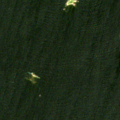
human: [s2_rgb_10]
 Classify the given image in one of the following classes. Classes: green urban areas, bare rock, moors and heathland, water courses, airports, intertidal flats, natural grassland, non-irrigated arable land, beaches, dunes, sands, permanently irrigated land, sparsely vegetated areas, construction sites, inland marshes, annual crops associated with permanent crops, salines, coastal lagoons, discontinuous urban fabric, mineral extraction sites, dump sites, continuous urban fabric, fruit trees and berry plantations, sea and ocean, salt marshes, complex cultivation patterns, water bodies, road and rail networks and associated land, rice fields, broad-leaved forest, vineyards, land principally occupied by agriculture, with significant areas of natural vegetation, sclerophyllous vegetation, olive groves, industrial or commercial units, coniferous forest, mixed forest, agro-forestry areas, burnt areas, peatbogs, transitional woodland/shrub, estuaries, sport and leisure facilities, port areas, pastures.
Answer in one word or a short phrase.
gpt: sea and ocean